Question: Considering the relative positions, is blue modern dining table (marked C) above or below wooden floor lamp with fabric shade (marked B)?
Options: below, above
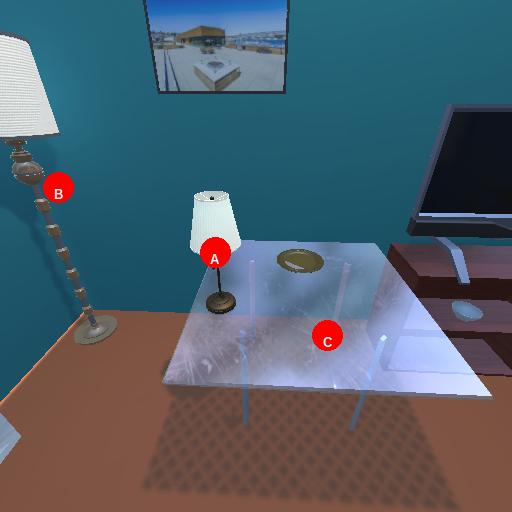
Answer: below